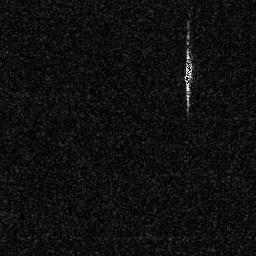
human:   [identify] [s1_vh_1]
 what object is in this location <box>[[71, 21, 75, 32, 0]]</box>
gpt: <ref>1 small ship at the top right</ref>